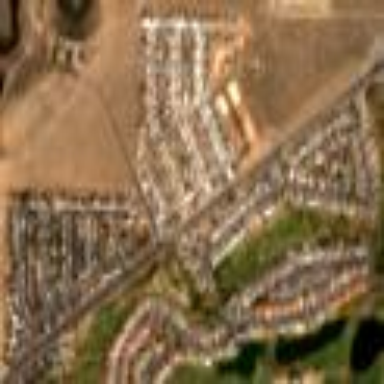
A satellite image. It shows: Residential area composed of single-family homes.